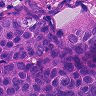
Metastatic tissue present: yes